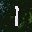
Label: 1